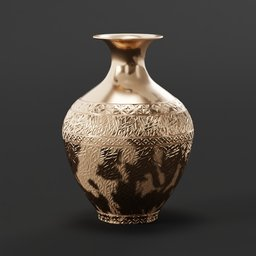
Label: decoration